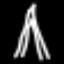
Label: The Eiffel Tower